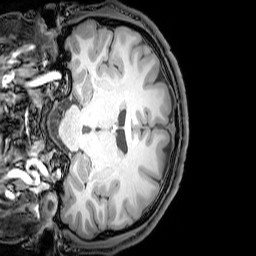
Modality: T1w
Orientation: coronal
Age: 22
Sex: male
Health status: healthy
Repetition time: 0.081 s
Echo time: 0.037 s